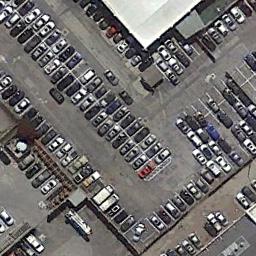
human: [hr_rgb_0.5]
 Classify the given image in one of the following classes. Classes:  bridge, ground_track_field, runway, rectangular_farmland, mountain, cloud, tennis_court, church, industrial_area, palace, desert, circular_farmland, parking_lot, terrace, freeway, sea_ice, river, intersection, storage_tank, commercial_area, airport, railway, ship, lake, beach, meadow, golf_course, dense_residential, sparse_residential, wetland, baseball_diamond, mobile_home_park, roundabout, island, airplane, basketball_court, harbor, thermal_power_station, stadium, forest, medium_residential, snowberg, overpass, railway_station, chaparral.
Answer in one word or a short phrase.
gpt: parking_lot